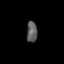
Tissue: prostate
Cell type: Endothelial cells
Senescence score: 0.7446
Nuclear area (px): 213
Mean DAPI intensity: 94.16